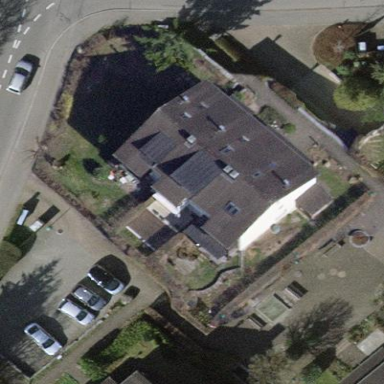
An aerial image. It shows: Terrace building.